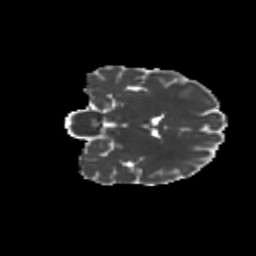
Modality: MD
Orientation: coronal
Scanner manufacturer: siemens
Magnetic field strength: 3 T
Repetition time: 9.2 s
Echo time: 0.084 s